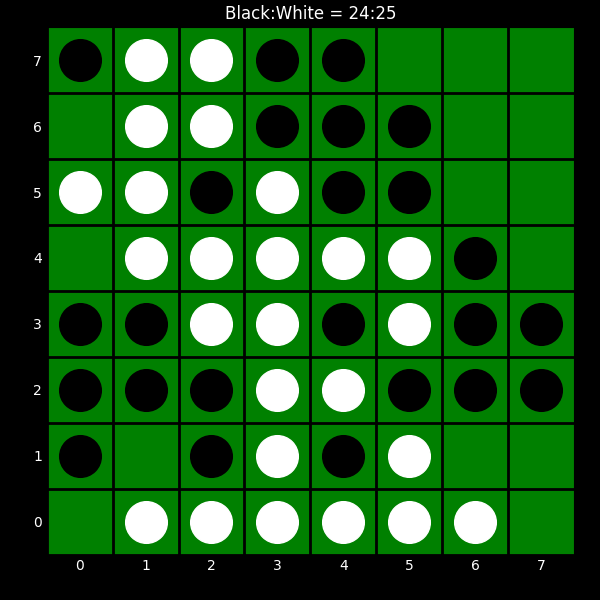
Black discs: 24
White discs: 25